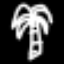
Label: palm tree